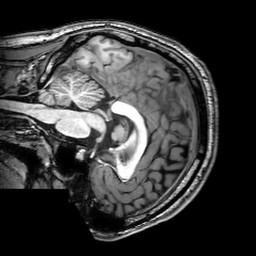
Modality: T1w
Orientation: sagittal
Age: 24
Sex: male
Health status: healthy
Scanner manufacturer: philips
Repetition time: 0.008168 s
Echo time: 0.00376 s